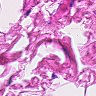
Metastatic tissue present: no